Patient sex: M
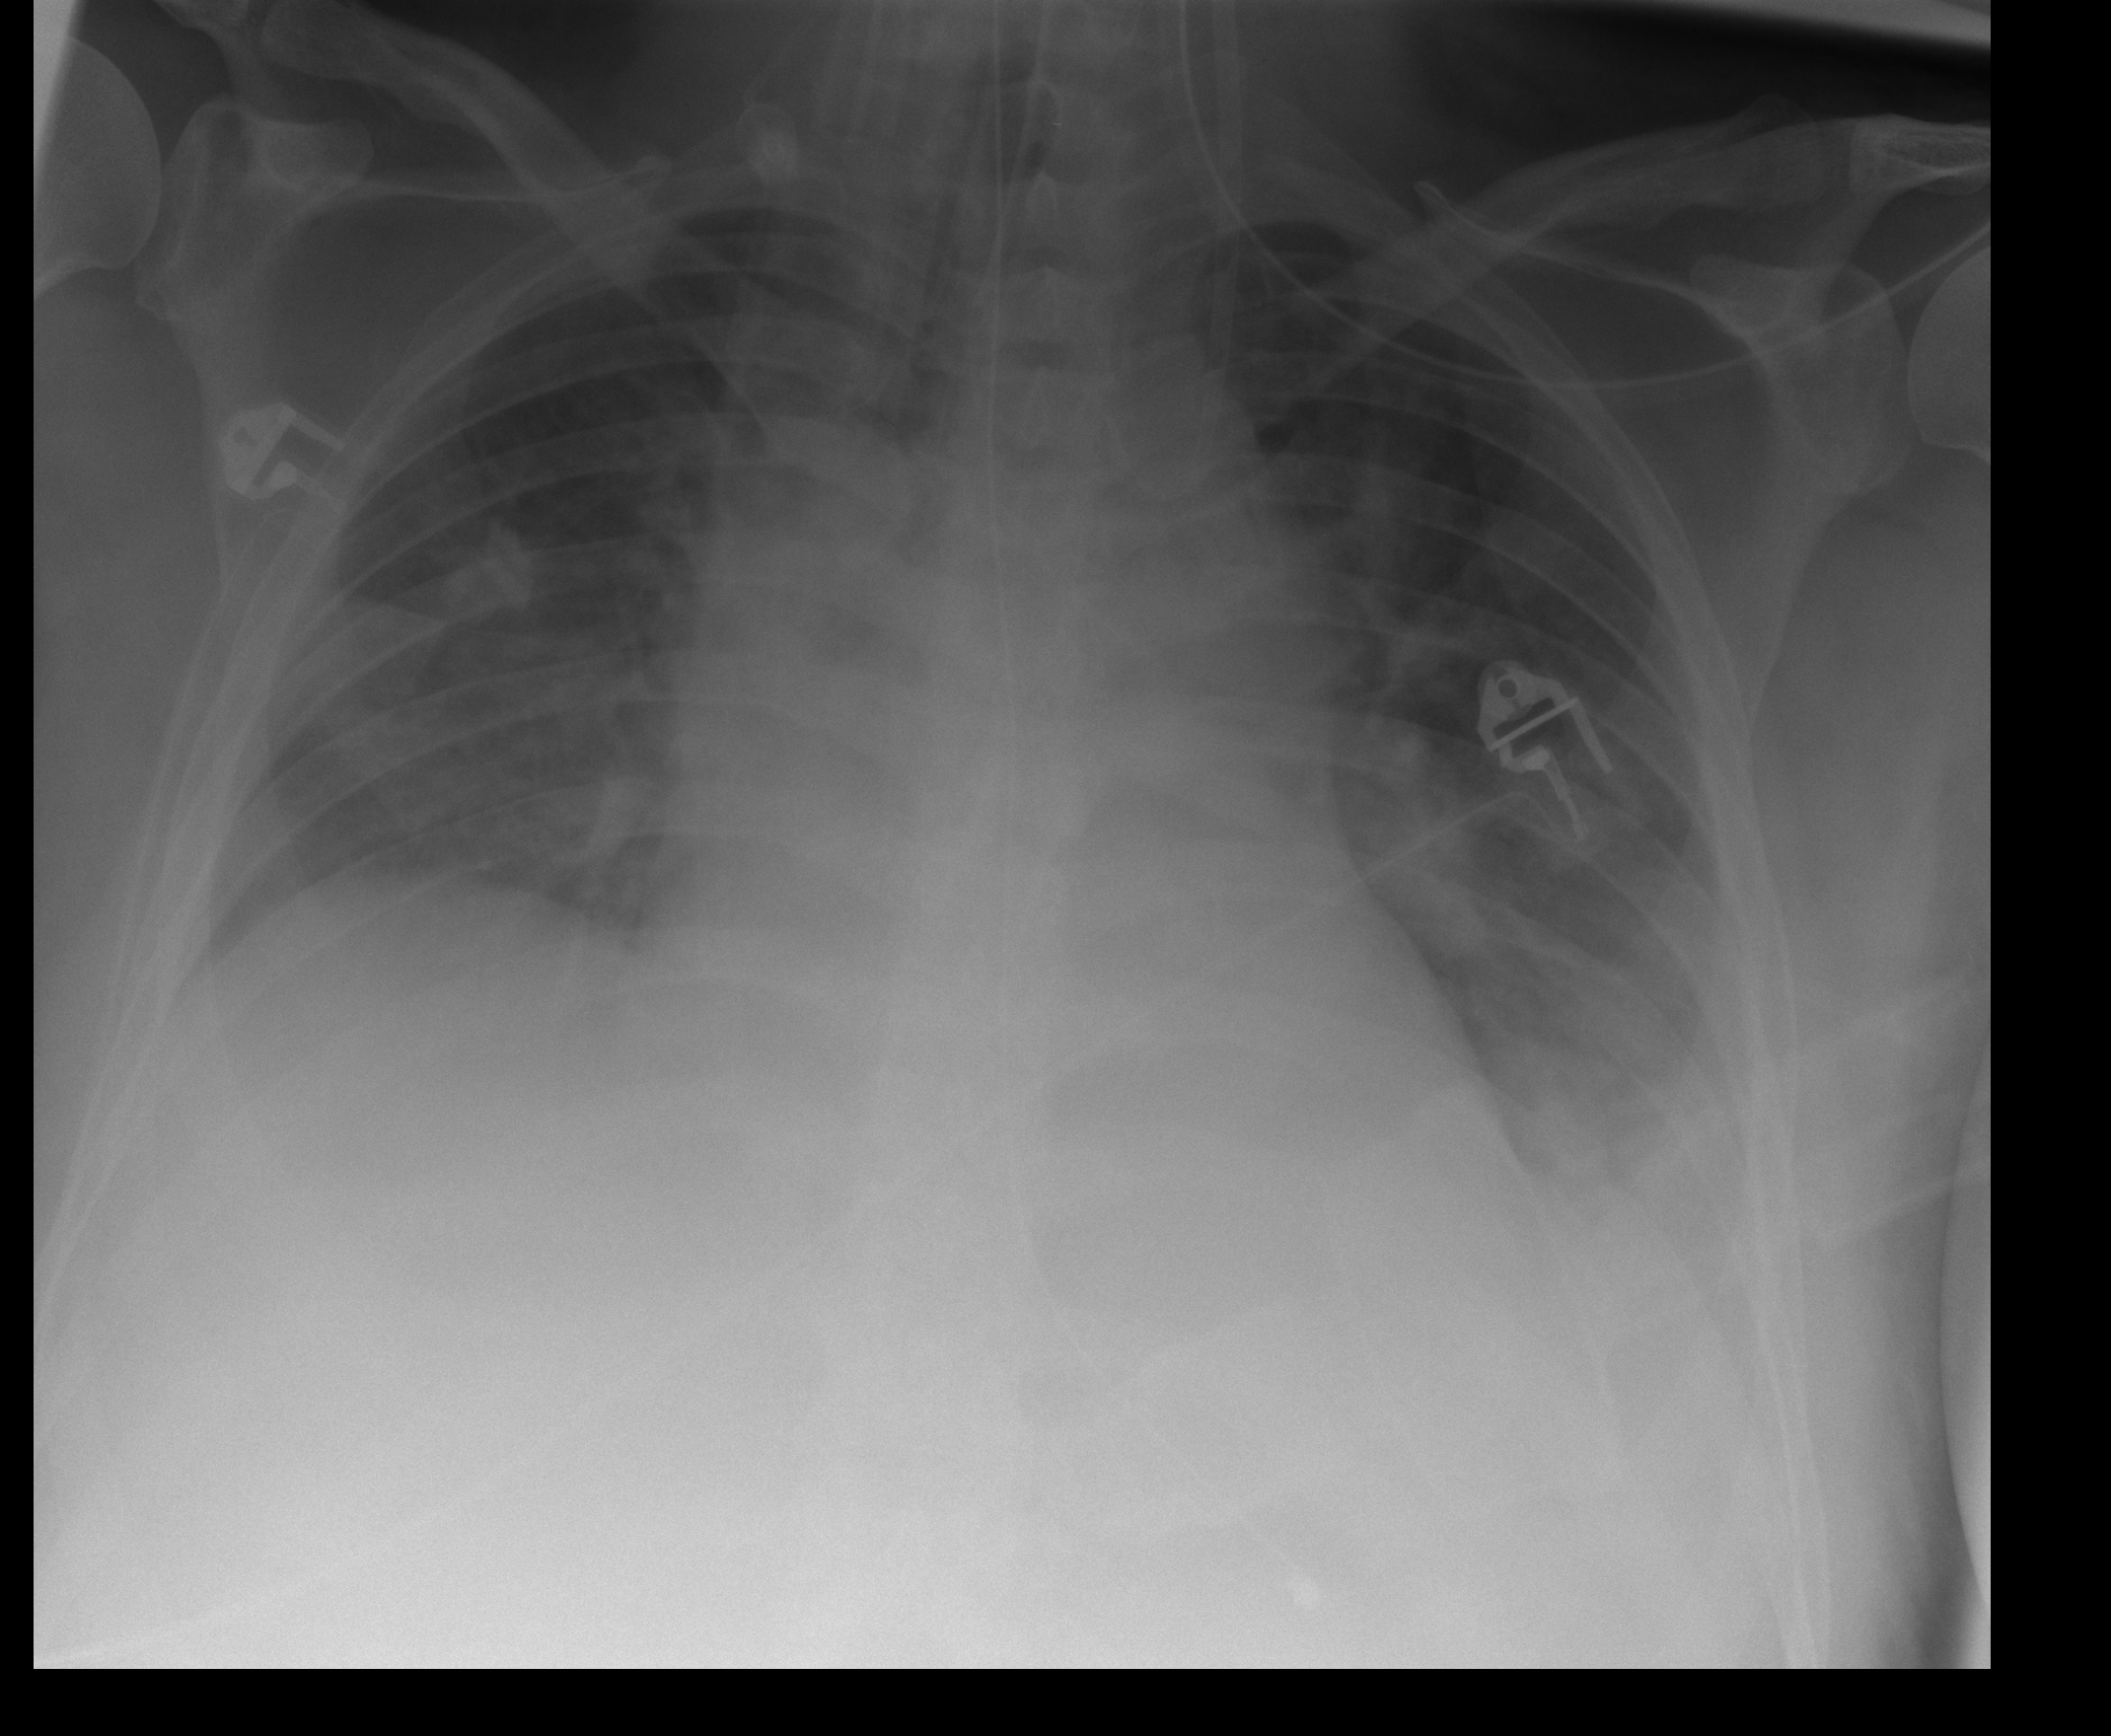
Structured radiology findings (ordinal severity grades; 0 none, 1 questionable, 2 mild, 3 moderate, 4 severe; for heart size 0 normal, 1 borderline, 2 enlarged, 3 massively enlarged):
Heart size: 1
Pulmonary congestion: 1
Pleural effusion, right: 0
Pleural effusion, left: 1
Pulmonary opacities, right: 0
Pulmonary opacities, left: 0
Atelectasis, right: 2
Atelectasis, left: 2